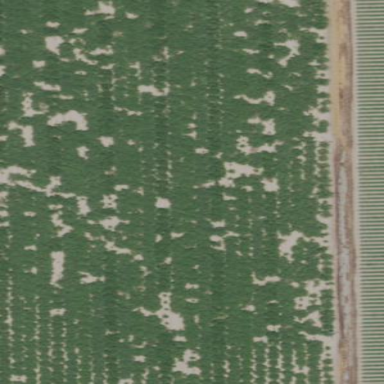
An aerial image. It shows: Almond orchard with rows of almond trees.